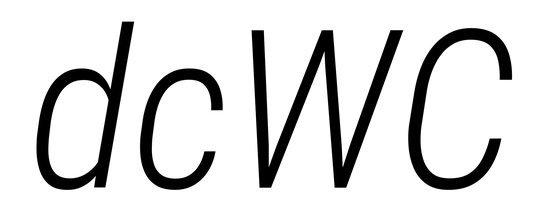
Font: Roboto-Italic_Condensed_Light_Italic